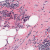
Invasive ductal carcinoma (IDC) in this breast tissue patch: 0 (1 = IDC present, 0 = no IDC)